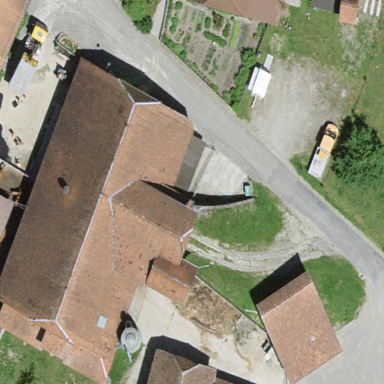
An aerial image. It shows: Rural barn.